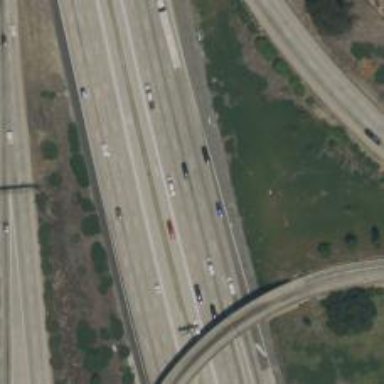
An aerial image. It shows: Motorway.